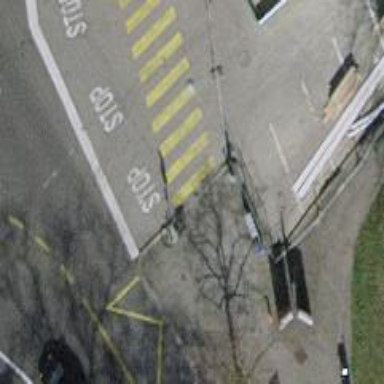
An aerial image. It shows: Asphalt footway with traffic signals at the crossing.